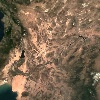
Label: land